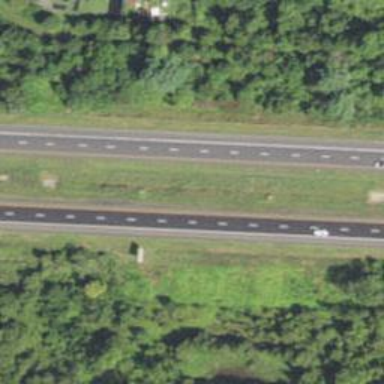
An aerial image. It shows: View of motorway.